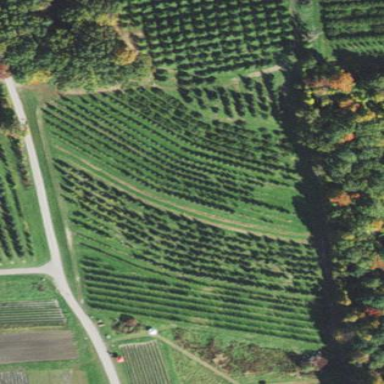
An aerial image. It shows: Orchard.